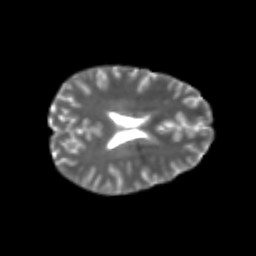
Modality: T2w
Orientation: axial
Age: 20
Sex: female
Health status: healthy
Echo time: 0.074 s